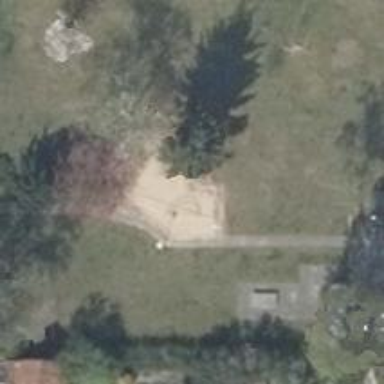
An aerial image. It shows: Playground featuring climbing frame.